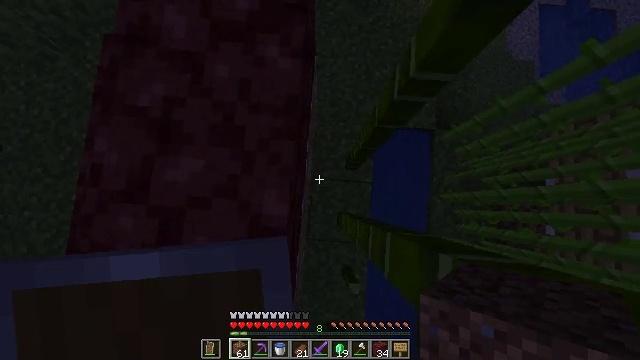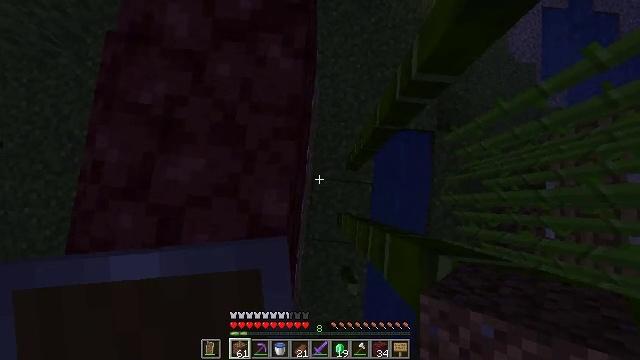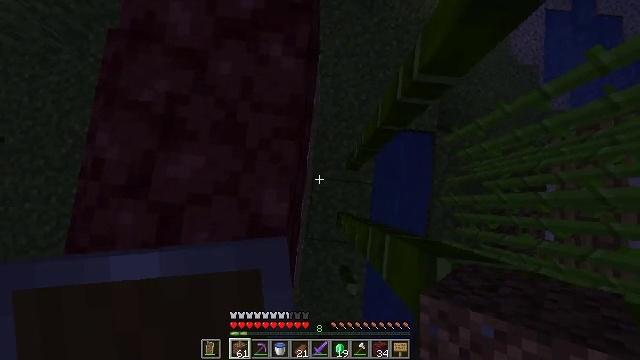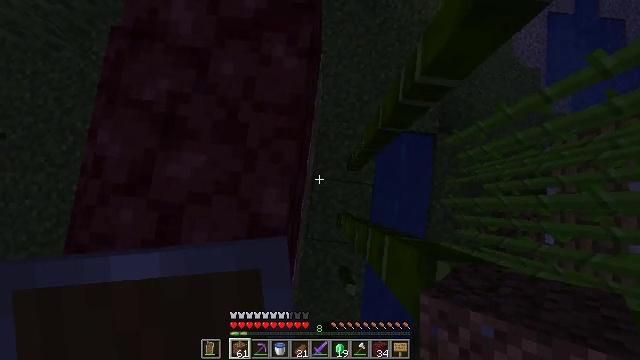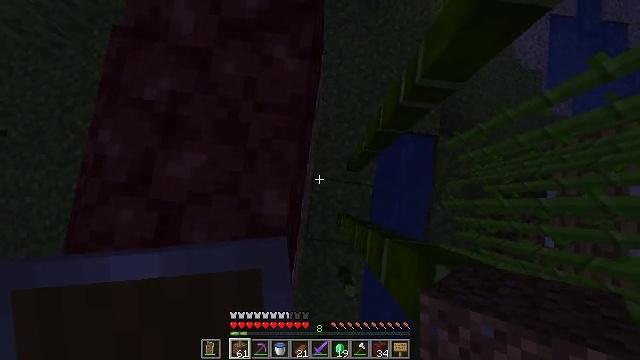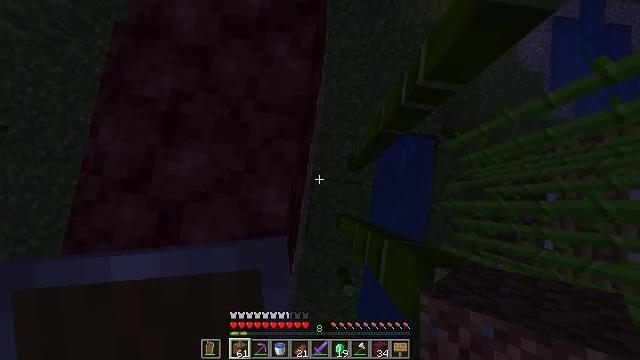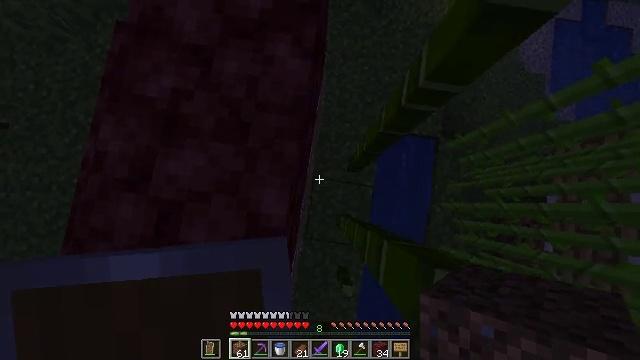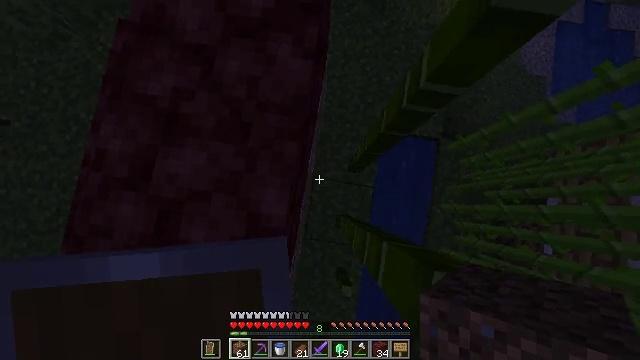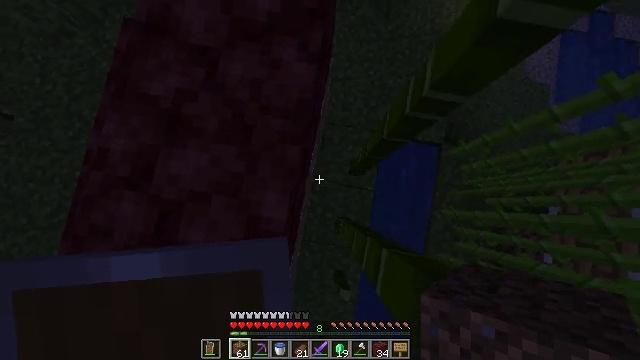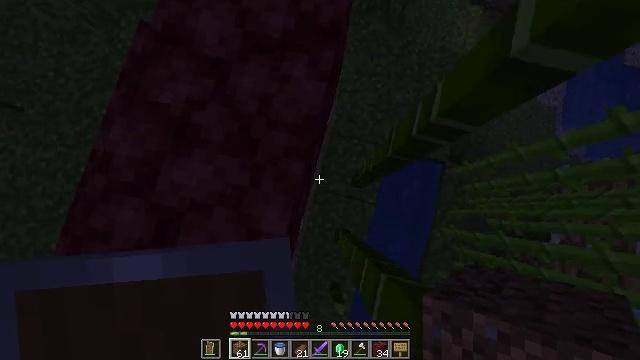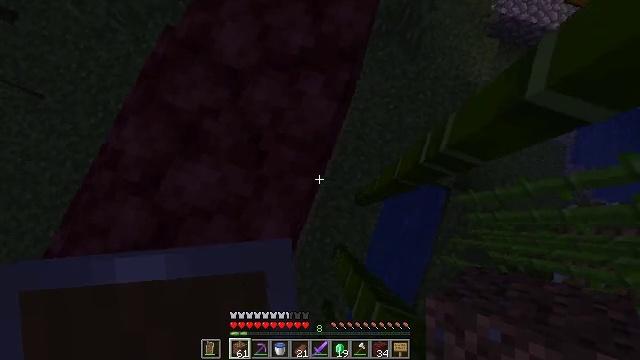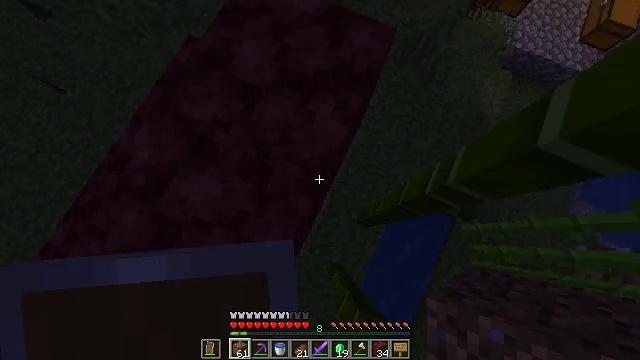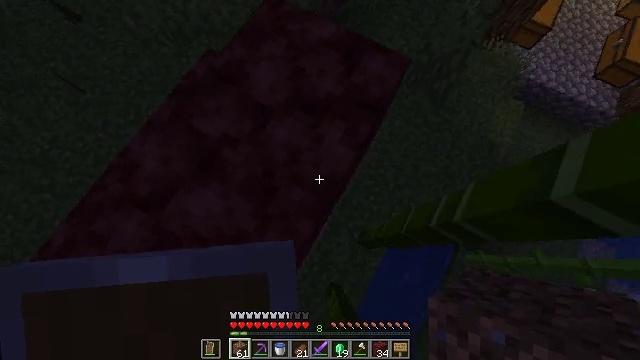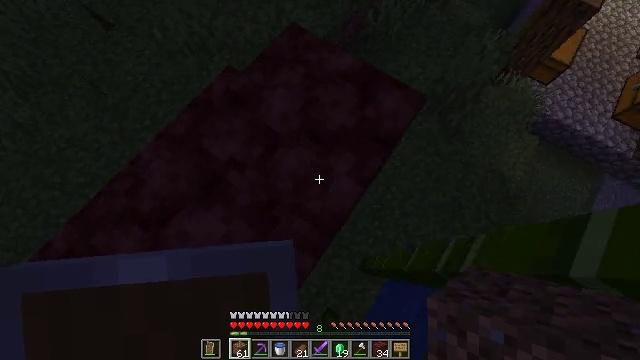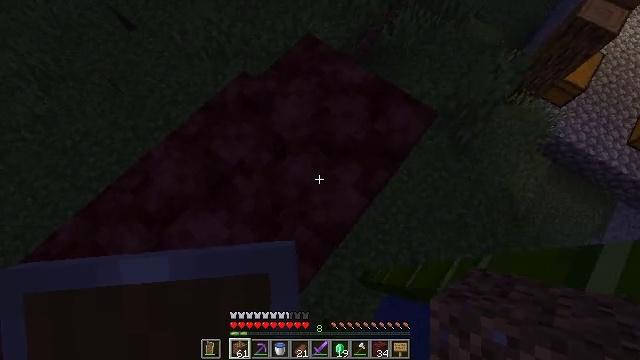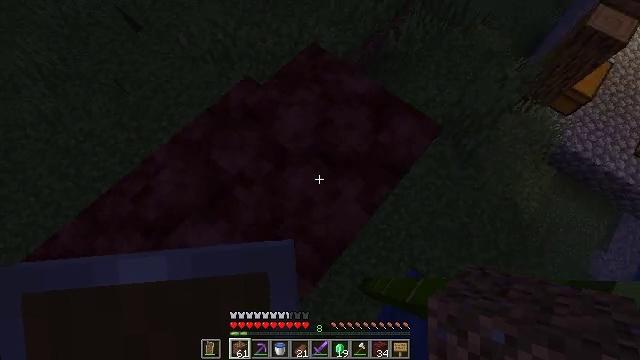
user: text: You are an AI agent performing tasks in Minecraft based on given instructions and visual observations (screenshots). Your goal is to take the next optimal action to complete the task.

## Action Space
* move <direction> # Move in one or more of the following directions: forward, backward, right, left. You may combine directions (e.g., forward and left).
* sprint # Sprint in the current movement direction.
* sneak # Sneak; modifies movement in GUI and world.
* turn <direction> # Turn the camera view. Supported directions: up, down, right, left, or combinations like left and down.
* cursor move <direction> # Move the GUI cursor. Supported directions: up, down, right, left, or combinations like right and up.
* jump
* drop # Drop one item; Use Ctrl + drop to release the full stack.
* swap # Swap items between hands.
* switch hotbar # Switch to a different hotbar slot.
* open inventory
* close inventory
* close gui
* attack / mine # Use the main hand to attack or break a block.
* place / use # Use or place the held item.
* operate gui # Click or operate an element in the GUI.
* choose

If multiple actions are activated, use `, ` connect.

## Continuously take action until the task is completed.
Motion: motion action
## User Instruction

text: Mine bamboo with your hand.
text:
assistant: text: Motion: move right, sneak
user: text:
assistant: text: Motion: move right, sneak
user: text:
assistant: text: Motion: move right, sneak
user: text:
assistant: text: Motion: move right, sneak
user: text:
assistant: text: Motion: move right, sneak
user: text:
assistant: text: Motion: move right, sneak
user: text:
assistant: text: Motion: sneak
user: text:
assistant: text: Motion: move forward, sneak, turn left
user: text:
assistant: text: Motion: move forward, sneak, turn left and up
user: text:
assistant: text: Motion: move forward, sneak, turn left and up
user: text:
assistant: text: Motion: move forward, sneak, turn left and up
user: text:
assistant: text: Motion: move forward, sneak, turn left and up
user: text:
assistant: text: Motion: move forward, sneak, turn left and up
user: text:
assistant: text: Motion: move forward, sneak, turn left and up
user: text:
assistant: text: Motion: move forward, sneak, turn left
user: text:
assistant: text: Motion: move forward, sneak, turn left
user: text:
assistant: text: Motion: move forward, sneak, turn left
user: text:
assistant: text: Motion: move forward, sneak, turn left
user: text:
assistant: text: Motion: move forward, sneak, turn left
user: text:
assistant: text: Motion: move forward, sneak, turn left
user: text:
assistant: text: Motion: move forward, sneak, turn left
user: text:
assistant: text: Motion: move forward and move right, sneak, turn left
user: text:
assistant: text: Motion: move forward and move right, sneak, turn left
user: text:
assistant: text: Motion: move forward and move right, sneak, turn left
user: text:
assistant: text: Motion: move forward and move right, sneak, turn left
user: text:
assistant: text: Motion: move forward and move right, sneak
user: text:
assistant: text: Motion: move right, sneak
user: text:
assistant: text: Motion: sneak
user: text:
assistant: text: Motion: sneak
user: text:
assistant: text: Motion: sneak